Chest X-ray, AP view. Patient: 59 years old, sex M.
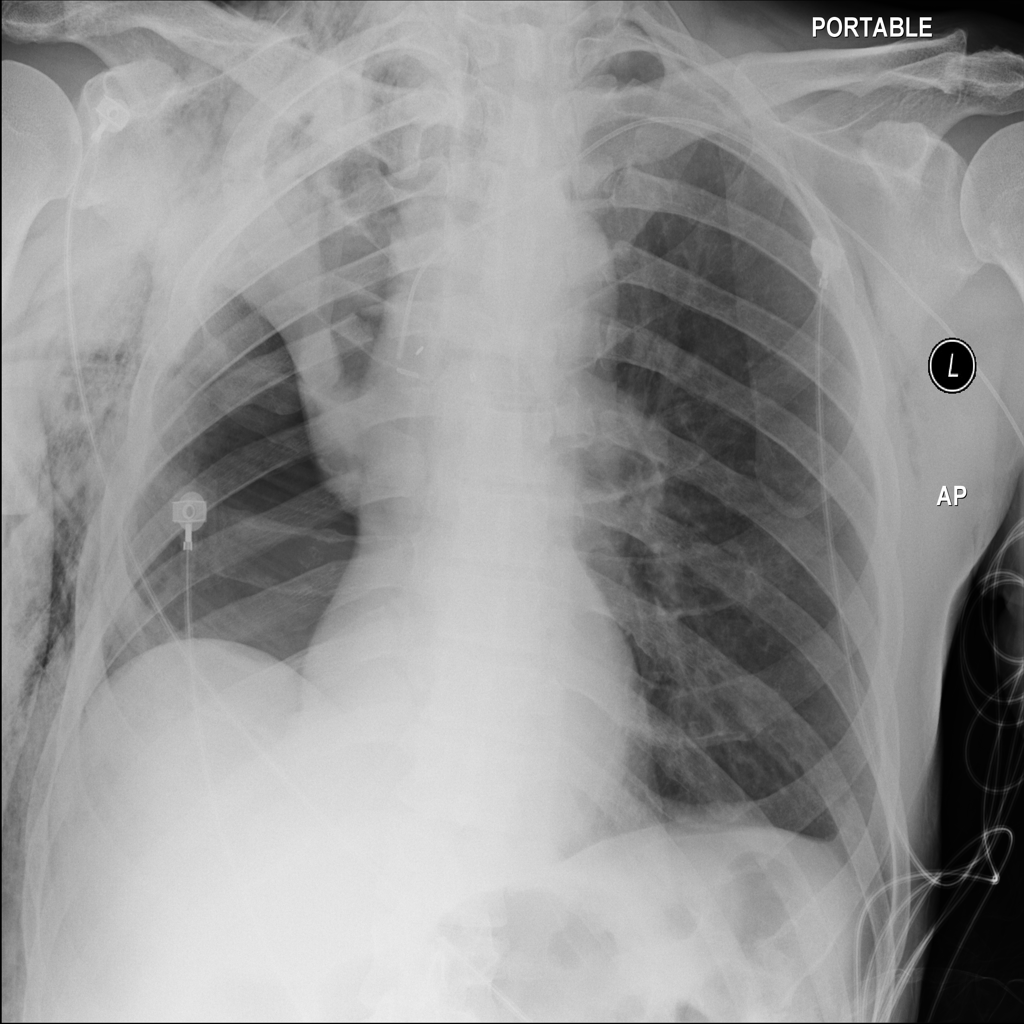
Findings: No Finding